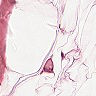
Metastatic tissue present: no